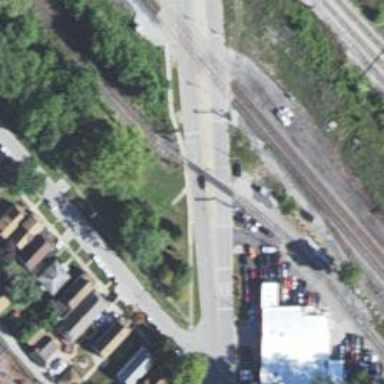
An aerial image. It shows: Level crossing on the railway with lights.